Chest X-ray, PA view. Patient: 27 years old, sex F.
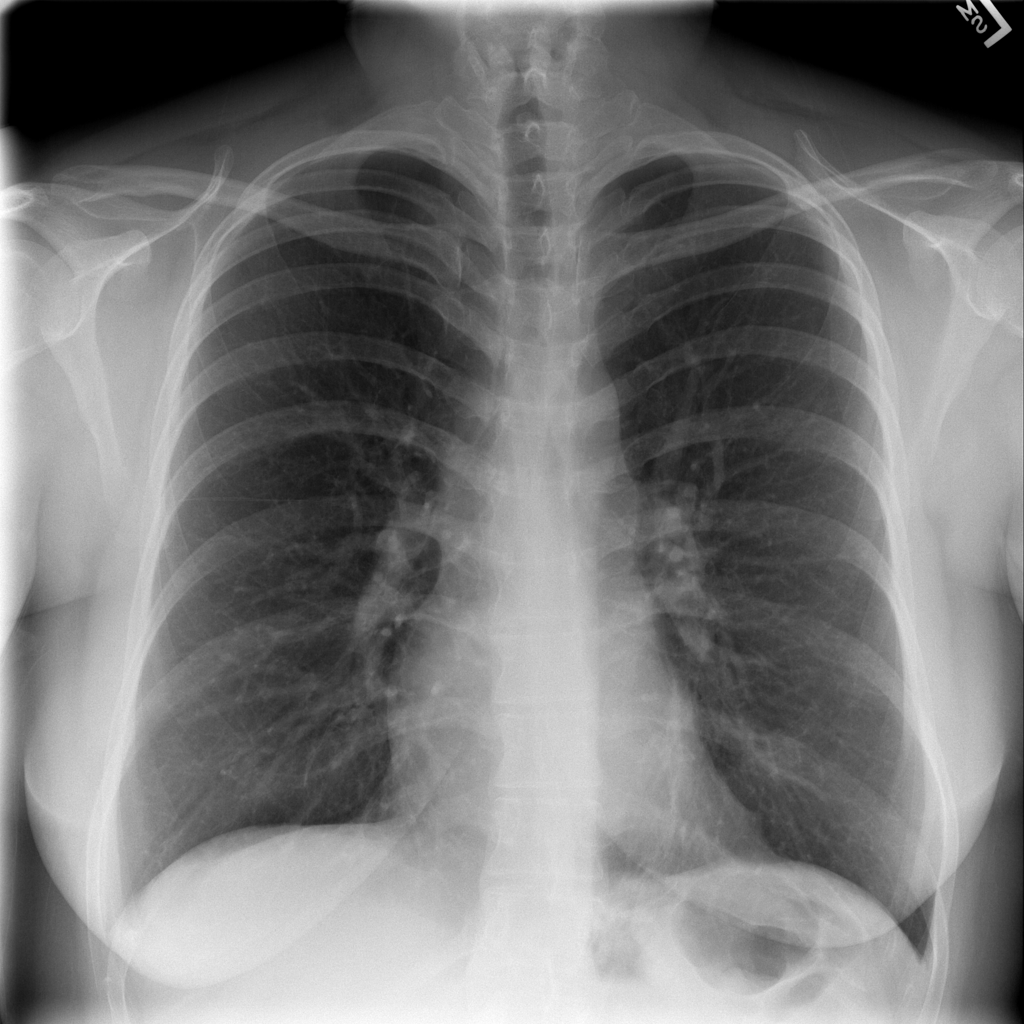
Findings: Infiltration, Pleural_Thickening